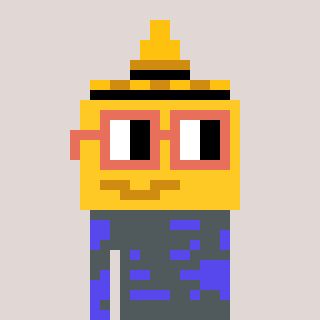
a pixel art character with square orange glasses, a mustard-shaped head and a computerblue-colored body on a warm background